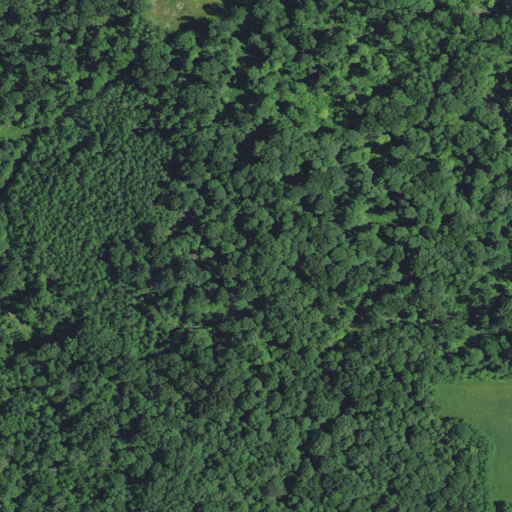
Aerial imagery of mountain in Indiana named Emmins Hill containing deciduous forest and grassland